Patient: sex M, age 38
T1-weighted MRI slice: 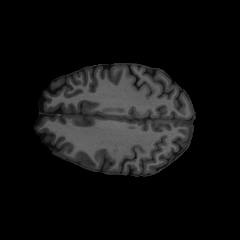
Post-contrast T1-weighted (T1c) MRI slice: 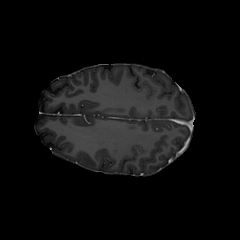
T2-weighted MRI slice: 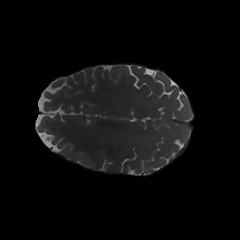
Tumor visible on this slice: no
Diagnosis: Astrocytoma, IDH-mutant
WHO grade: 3